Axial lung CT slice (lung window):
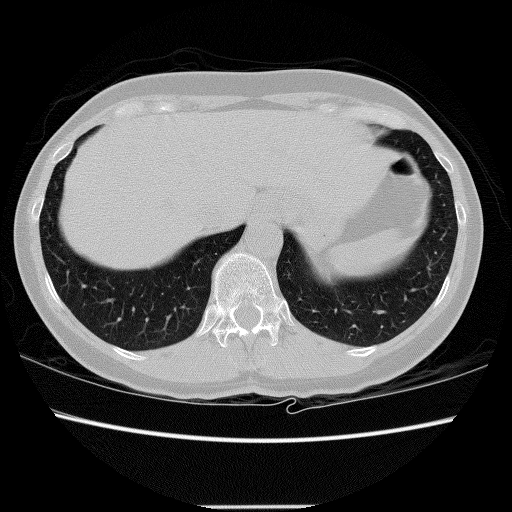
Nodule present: no